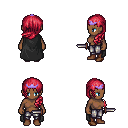
a pixel art fantasy rpg character, female body template, human, dark skin, black cape, metal pants, ruby red left-swept hairstyle, purple tiara, brown shoes, dagger, four views (front, back, left, right), 2x2 character sprite sheet, small pixel art, hard edges, no anti-aliasing